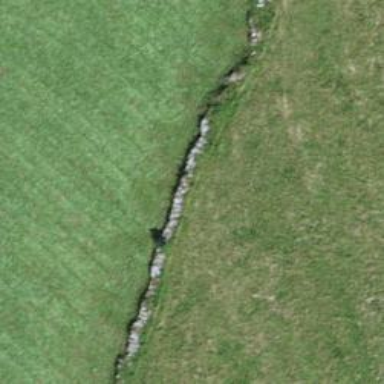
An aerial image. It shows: Wall is shown in the image.